The image is the raw time-domain waveform of a rolling-element bearing's vibration signal. Classify the bearing condition as one of: normal, inner_race, outer_race, ball.
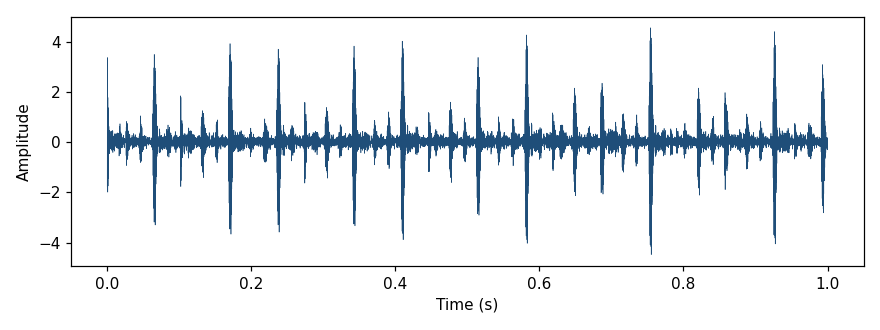
Answer: outer_race